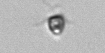
Label: Pyramimonas